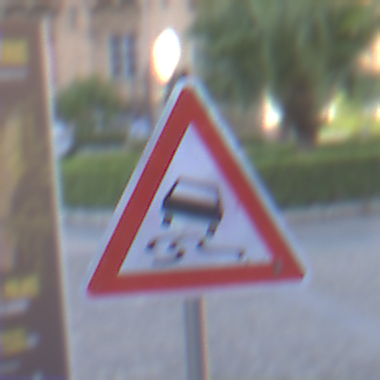
Verkehrszeichen: SchleuderOderRutschgefahr
Umgebung: Outdoor, Urban
Tageszeit: SunriseSunset
Wetter: PartlyCloudy
Licht: Natural
Jahreszeit: NotSpecified
Kontrast: LowContrast